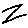
Label: zigzag